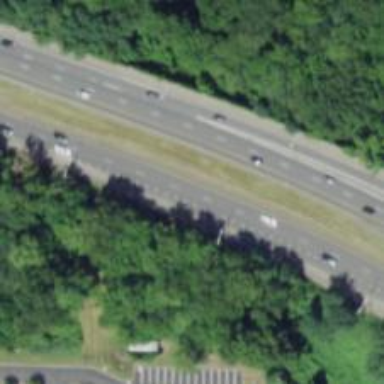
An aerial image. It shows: Urban freeway or expressway.